Current action and preconditions to check: trajectory_clear

Your task: For each precondition in the list above, predict whether it will hold at this action.

Consider the current scene as observed from the mobile robot's camera, and analyze the predicted future states of all dynamic agents (e.g., people, animals, vehicles, or any moving entities) within the NEXT SECOND.

IMPORTANT: Only answer "very likely" if you are absolutely certain—based on strong, clear evidence—that a dynamic agent will violate the precondition in the predicted future state. Do NOT answer "very likely" for unlikely, ambiguous, or low-probability risks.

Ask yourself for each precondition: Is there a high probability, with clear and convincing evidence, that the predicted future states of any dynamic agent will interfere with the predicted future state of the currently executing action within the NEXT SECOND, causing that precondition to fail?

Assess the risk level based on these predictions. Use "likely" or "very likely" if motions create a clear risk of interference.

Use "neutral" or "improbable" if agents are nearby but their predicted paths are clearly diverging or non-conflicting.

Failure Risk Categories: "very improbable", "improbable", "neutral", "likely", "very likely"

Answer Format: Output ONLY the probability_of_failure value from these categories: "very improbable", "improbable", "neutral", "likely", "very likely"

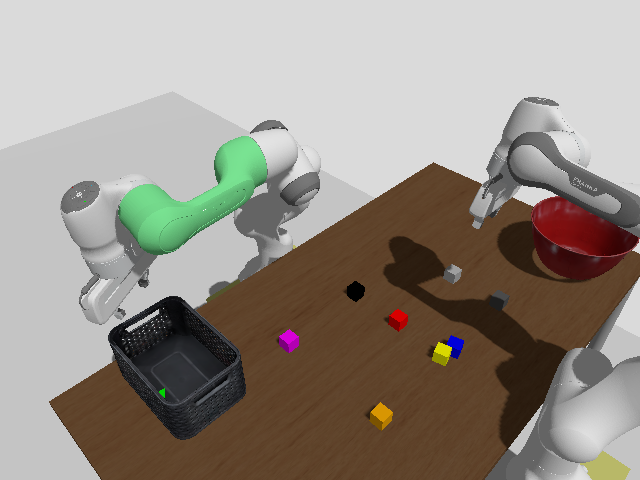

Answer: very improbable